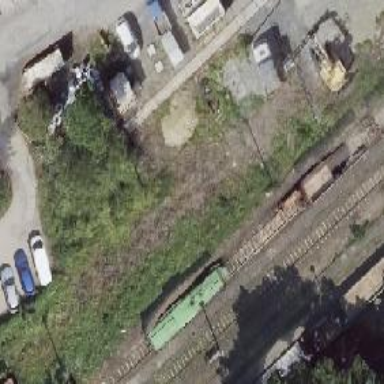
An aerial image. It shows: Abandoned railway yard with electrified contact lines.